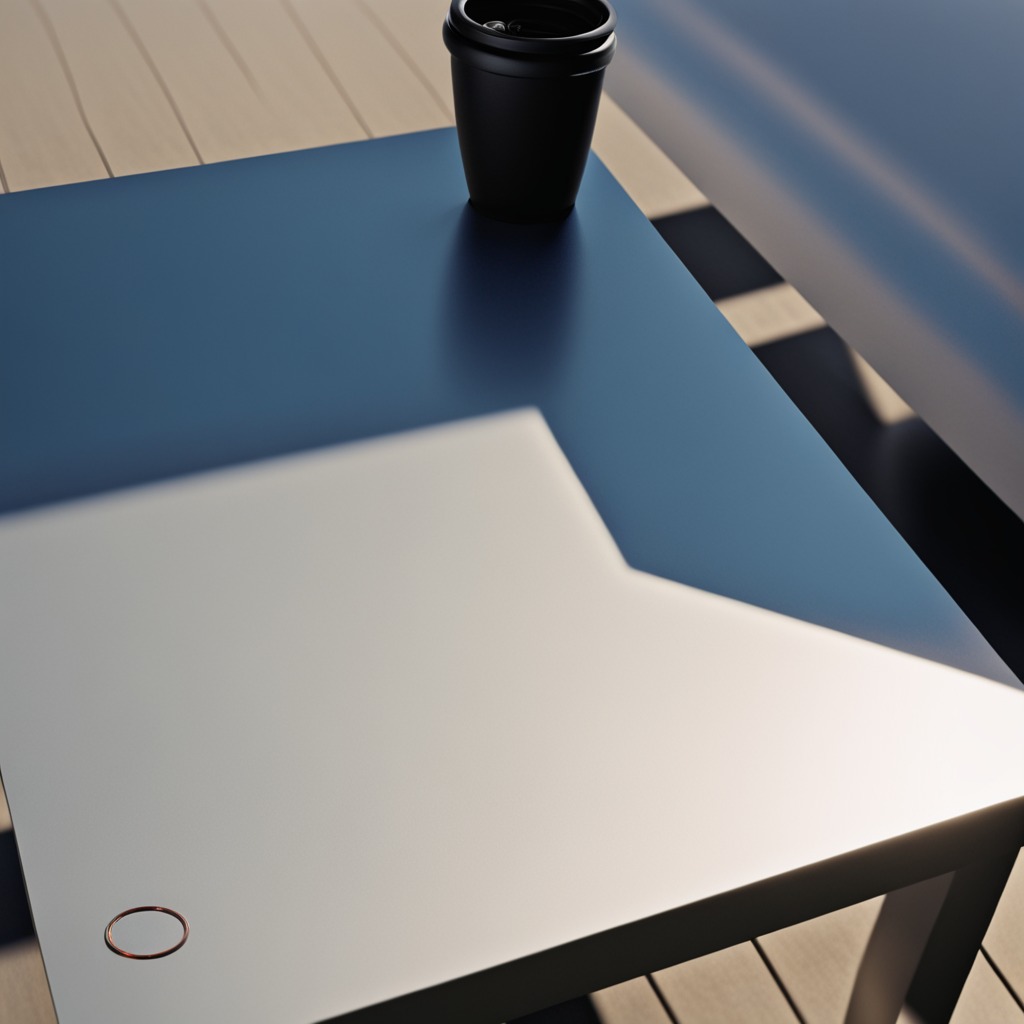
A rubber O-ring is lying on the textured surface of the table.